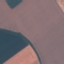
Label: AnnualCrop